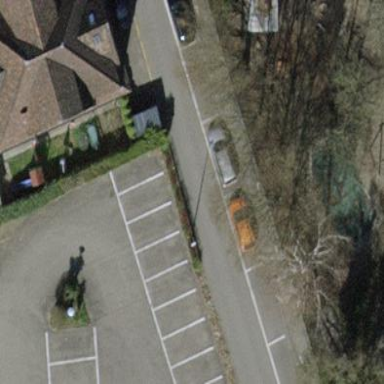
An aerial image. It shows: Parking lane with asphalt surface.